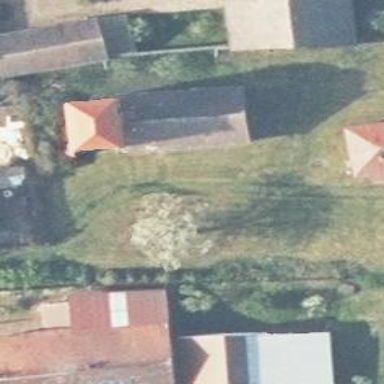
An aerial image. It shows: Footway covered with grass.